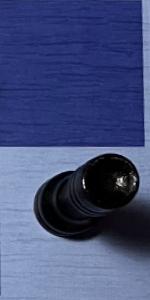
Label: Rook_Black